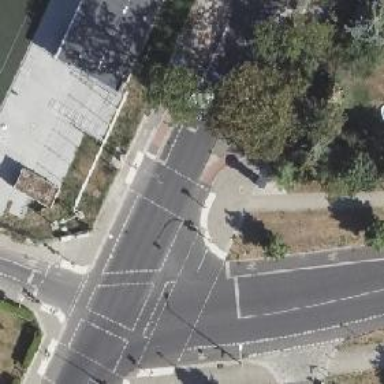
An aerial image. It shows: Road with traffic signals controlling the flow of traffic.